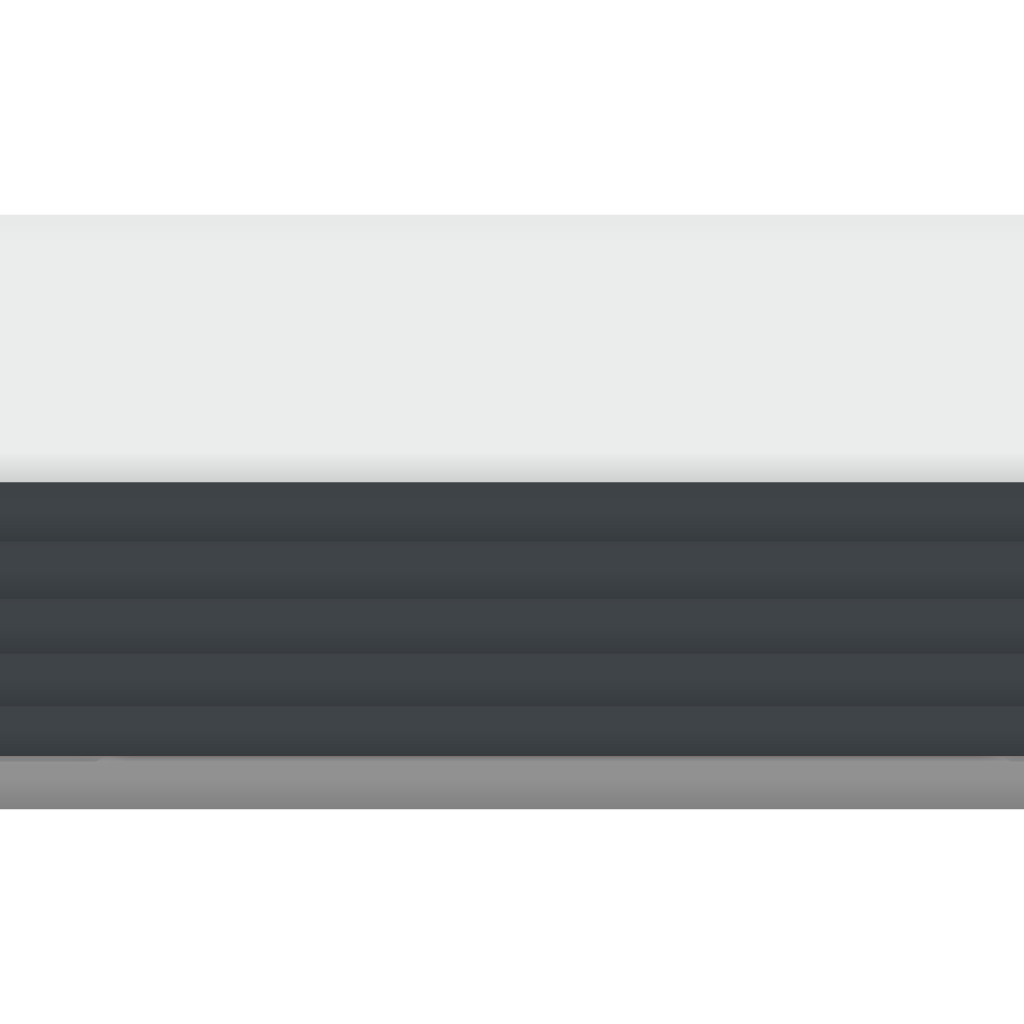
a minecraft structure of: CraftPimp Nintendo boyee